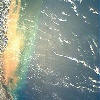
Label: water